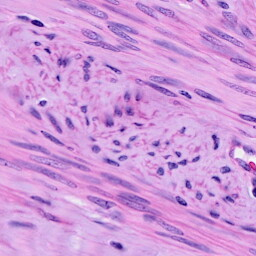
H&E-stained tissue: Cervix